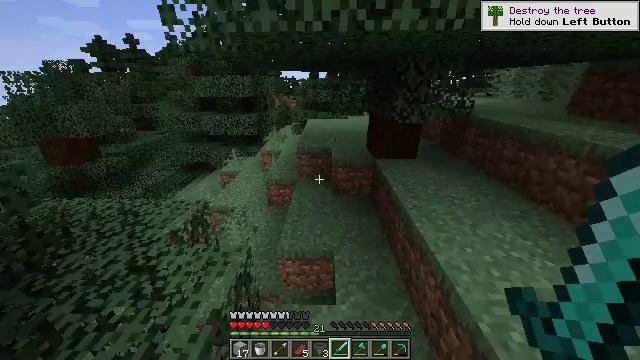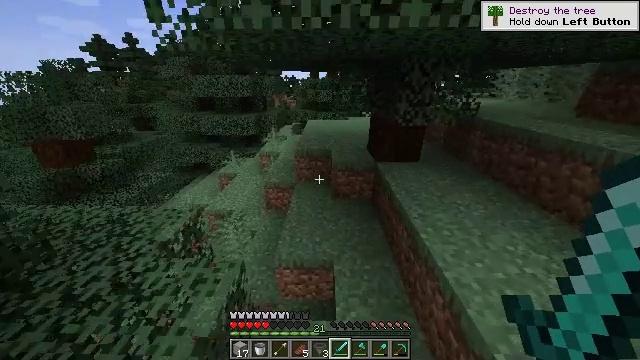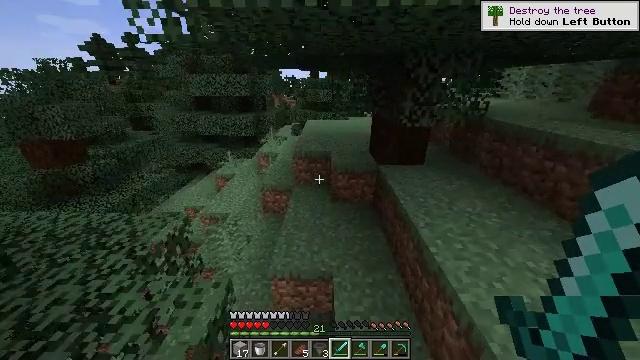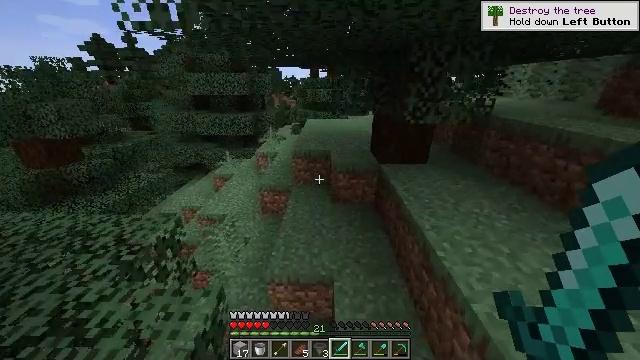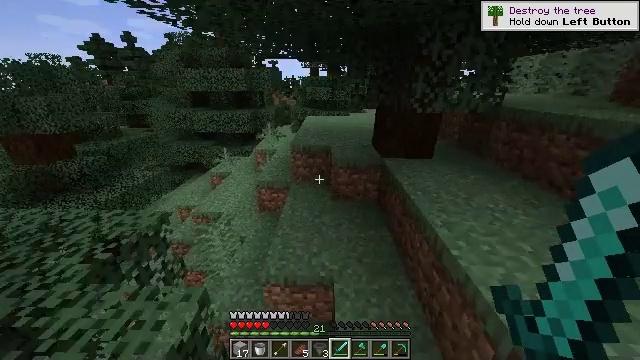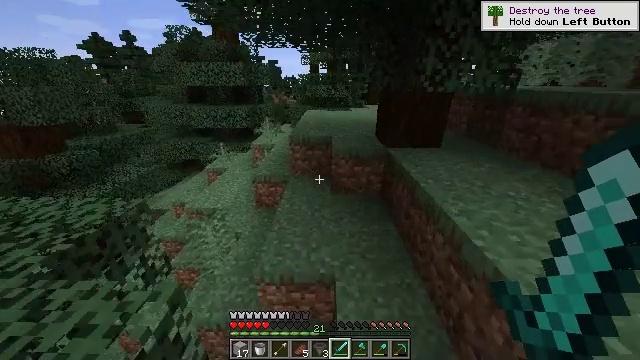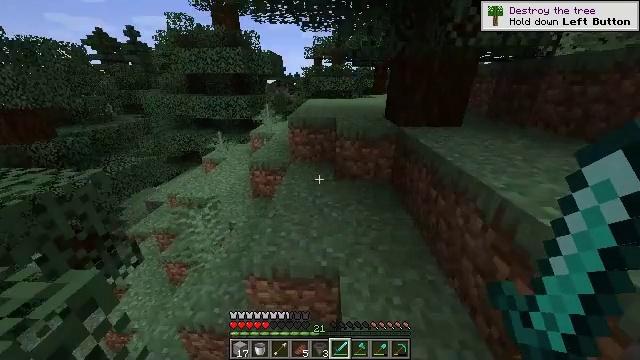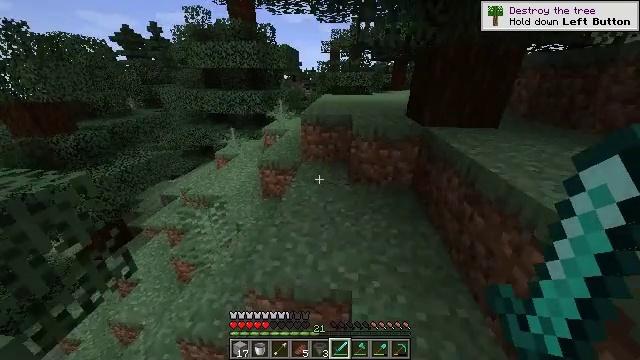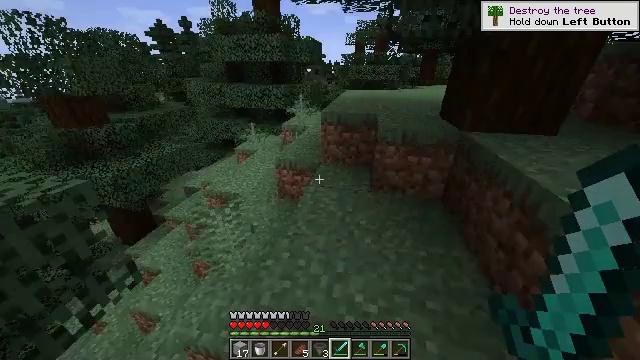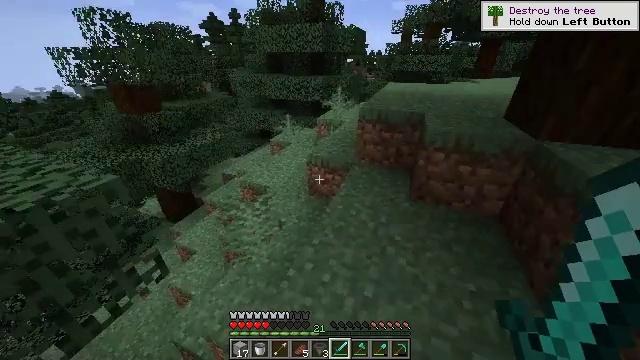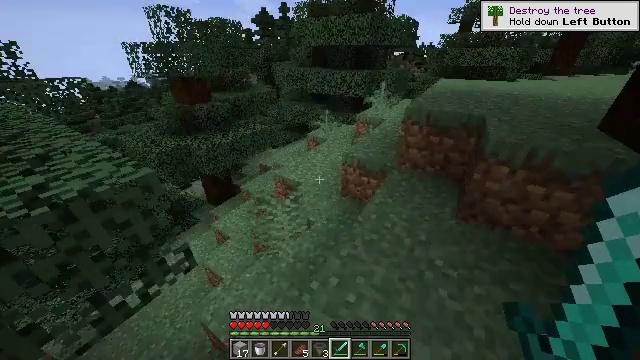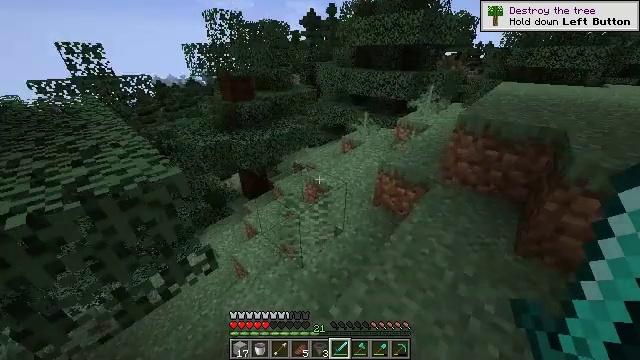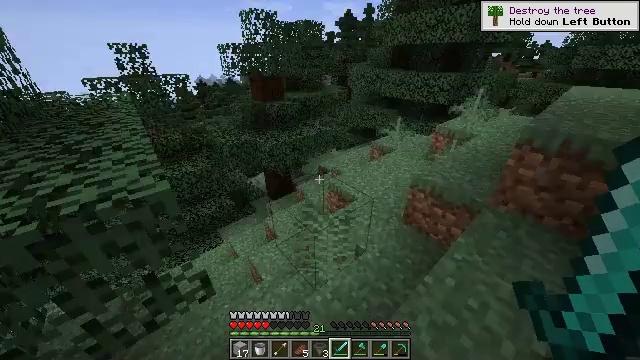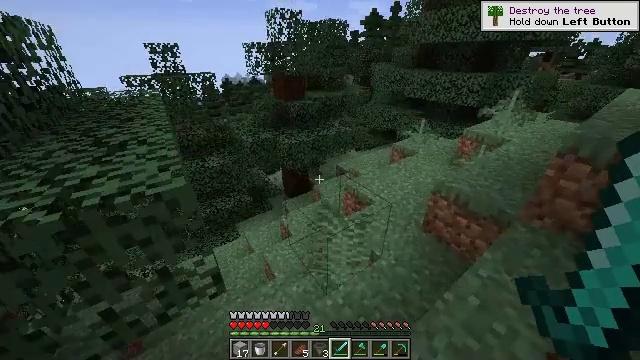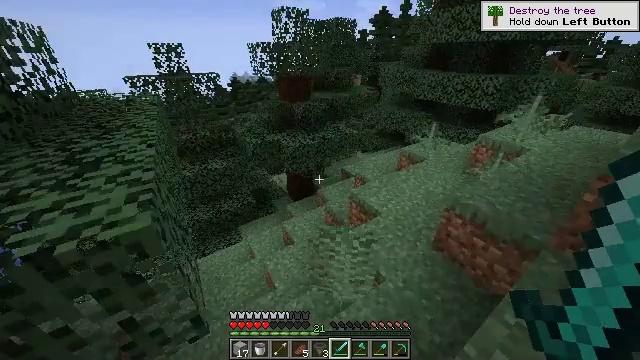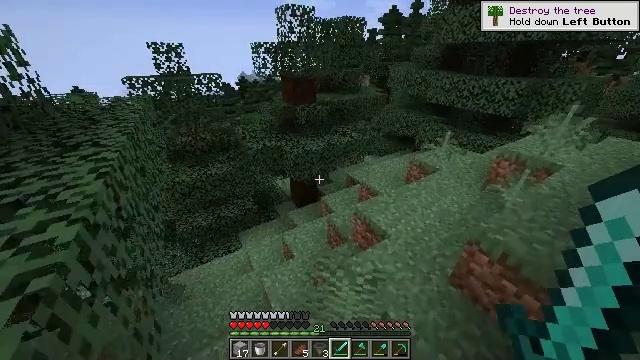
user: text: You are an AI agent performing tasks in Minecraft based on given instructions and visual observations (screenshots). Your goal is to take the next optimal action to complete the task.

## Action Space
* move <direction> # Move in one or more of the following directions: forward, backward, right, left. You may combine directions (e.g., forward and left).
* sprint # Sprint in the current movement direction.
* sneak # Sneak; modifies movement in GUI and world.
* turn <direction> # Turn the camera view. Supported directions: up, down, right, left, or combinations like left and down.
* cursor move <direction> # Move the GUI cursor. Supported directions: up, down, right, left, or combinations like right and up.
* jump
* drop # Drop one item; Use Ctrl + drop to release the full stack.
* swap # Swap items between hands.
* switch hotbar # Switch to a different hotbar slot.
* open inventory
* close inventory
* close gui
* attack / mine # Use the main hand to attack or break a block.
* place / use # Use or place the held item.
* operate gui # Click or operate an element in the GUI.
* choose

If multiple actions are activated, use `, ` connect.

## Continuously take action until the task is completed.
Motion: motion action
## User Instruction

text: Gather materials from the sweet berry bush.
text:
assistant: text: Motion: move forward, sprint
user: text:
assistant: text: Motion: move forward
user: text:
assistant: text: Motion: move forward
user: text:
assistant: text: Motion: move forward
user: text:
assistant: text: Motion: move forward, sprint
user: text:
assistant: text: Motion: move forward, sprint
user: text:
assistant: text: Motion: move forward, sprint, turn left
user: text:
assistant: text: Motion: move forward, sprint, turn left and down
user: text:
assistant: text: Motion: move forward, sprint, turn left and down
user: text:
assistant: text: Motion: move forward, turn left and down
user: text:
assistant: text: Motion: move forward, turn left
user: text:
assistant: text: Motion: move forward, turn left
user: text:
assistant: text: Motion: move forward, turn left
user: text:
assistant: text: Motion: move forward, turn left
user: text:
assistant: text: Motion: move forward, turn left
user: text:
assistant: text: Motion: move forward, turn left
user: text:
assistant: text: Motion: move forward, turn left
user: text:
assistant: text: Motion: move forward, sprint, turn left
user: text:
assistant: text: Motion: move forward, sprint
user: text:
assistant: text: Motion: move forward, sprint
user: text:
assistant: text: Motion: move forward, sprint, turn left and down
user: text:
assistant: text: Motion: move forward, sprint, turn left and down
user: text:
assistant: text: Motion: move forward, turn left
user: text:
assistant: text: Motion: move forward, turn left
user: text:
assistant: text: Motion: move forward, turn left
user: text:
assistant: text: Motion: move forward, turn left
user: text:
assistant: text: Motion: move forward
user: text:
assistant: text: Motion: move forward, sprint
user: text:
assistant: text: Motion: move forward, sprint
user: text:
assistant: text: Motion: move forward, sprint